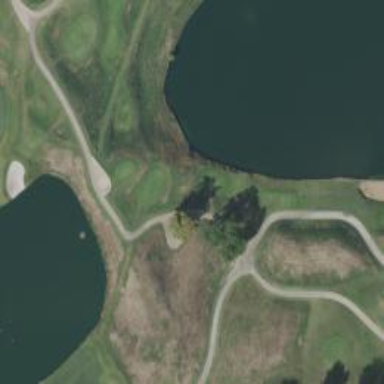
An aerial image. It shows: Pathway for golfing.